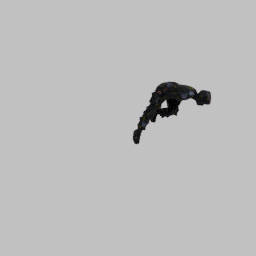
Label: people